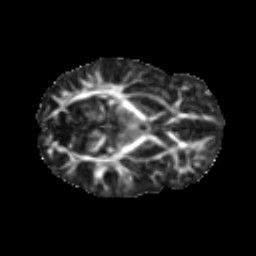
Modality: FA
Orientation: axial
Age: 10
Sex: male
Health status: ill
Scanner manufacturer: ge
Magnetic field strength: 3 T
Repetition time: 6.752 s
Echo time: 0.079 s